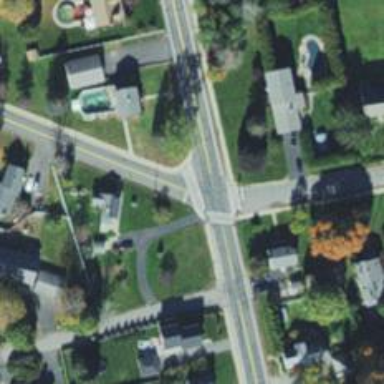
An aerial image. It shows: Marked road crossing.